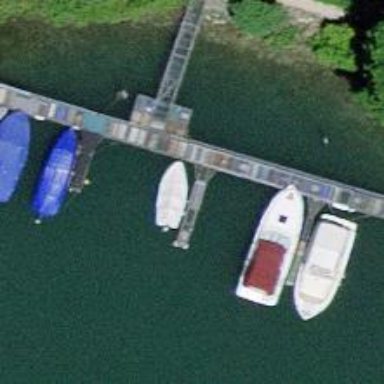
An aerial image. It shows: Man-made pier.